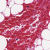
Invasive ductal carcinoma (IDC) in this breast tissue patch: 0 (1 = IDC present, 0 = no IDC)